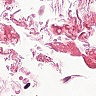
Metastatic tissue present: no